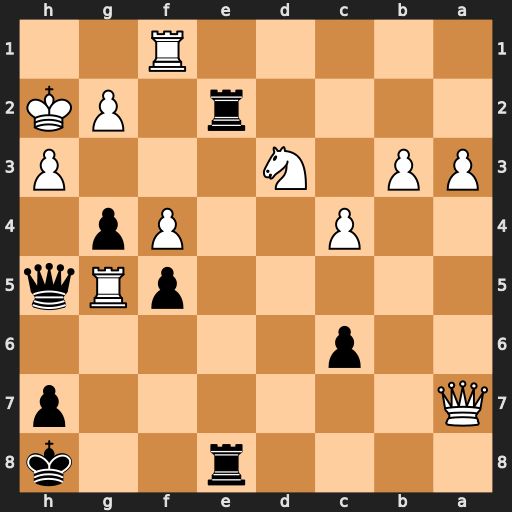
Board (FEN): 4r2k/Q6p/2p5/5pRq/2P2Pp1/PP1N3P/4r1PK/5R2
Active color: b
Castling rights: -
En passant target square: -
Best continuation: Qxh3+ Kg1 Qxg2#